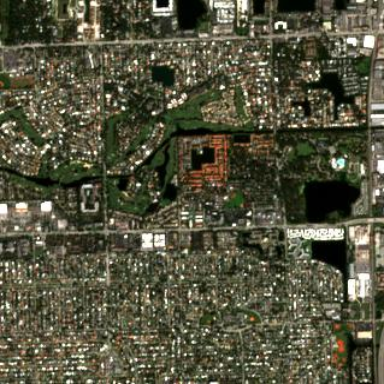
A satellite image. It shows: Golf course.